Field crop: maize
Growth stage: 2
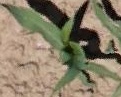
Species: maize